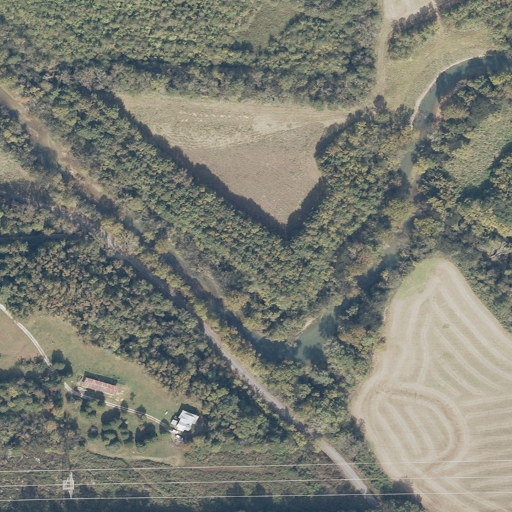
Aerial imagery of valley in Alabama named Fowler Cove containing deciduous forest, shrub, pasture, cultivated crops, mixed forest, woody wetlands, open development, low intensity development, grassland, evergreen forest, herbaceous wetlands, and medium intensity development